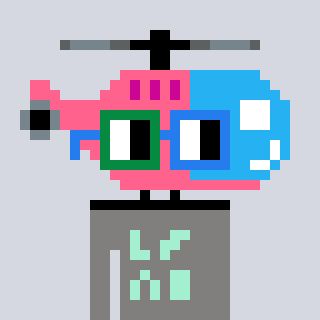
a pixel art character with square green and blue glasses, a helicopter-shaped head and a bluegrey-colored body on a cool background